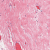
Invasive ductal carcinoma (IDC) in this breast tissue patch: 0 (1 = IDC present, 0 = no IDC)